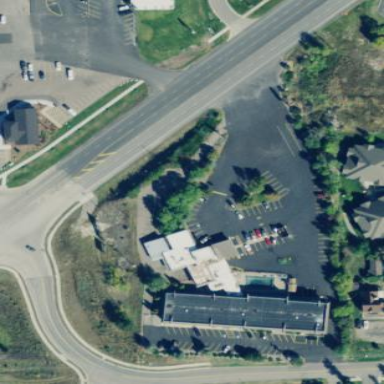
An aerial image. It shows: Retail area.